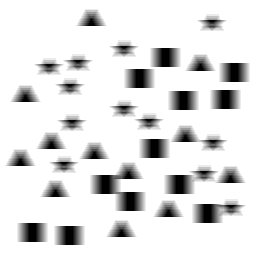
Squares: 12
Triangles: 12
Stars: 12
Total shapes: 36